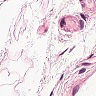
Metastatic tissue present: no